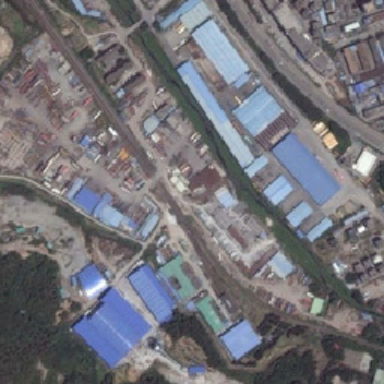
Many buildings with blue roof around many places with yellow land in the center .